Question: I am working on a web application using .net MVC5 framework. My view gets information from the model and displays a building type and the number of floors in two separate select elements. However, I need to only display unique building type and number of floors information. Below if the image of the issue
I am not sure how to do this. Here's the code for that page:
'''
@model IEnumerable<BIRDSResidential.Models.ResidentialBuilding>
@{
ViewBag.Title = "ResidentialBuilding";
}
<div class="row">
<div class="col-md-3">
<select>
@foreach (var item in Model)
{
<option value="">@Html.DisplayFor(modelItem => item.type)</option>
}
</select>
</div>
<div class="col-md-3">
<select>
@foreach (var item in Model)
{
<option value="">@Html.DisplayFor(modelItem => item.stories)</option>
}
</select>
</div>
<div class="col-md-offset-5 col-md-1">
<button type="button" class="btn btn-default">
<span class="glyphicon glyphicon-info-sign"></span>
</button>
</div>
</div
'''
>
I updated the code above to the following:
'''
<div class="row">
<div class="col-md-3">
@Html.DropDownList("ResidentialBuilding", new SelectList(Model.Select(x => x.type).Distinct()))
</div>
<div class="col-md-3">
@Html.DropDownList("ResidentialBuilding", new SelectList(Model.Select(x => x.stories).Distinct()))
</div>
<div class="col-md-3">
@Html.DropDownList("ResidentialBuilding", new SelectList(Model.Select(x => x.size)))
</div>
<div class="col-md-offset-2 col-md-1">
<button type="button" class="btn btn-default">
<span class="glyphicon glyphicon-info-sign"></span>
</button>
</div>
</div>
'''
This renders the information appropriately, but does not add any value attributes to the option elements. If I use the line (shown below) in the controller, the distinct option does not work, but values are added to the option tags. Any leads?
'''
//ViewBag.ResidentialBuildings = new SelectList(db.ResidentialBuildings, "ID", "type");
'''
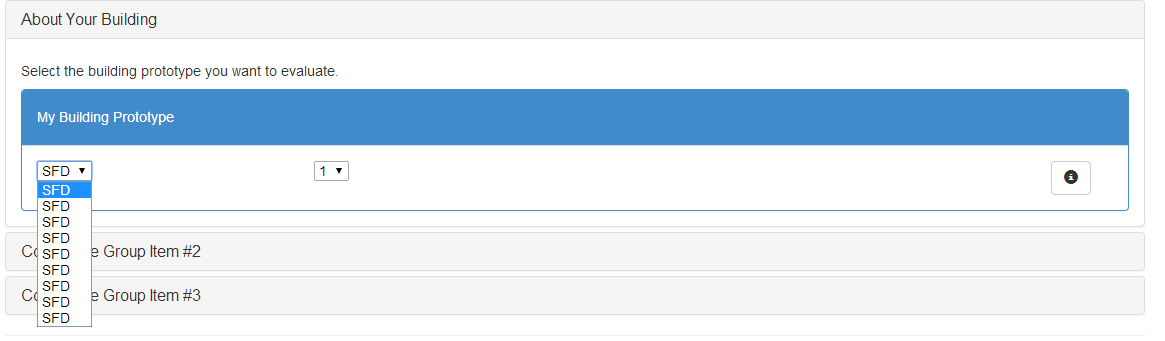
Answer: Distinct items should be just a matter of using the LINQ extensions '.Distinct' (coupled with using '.Select' to distill down to types only). e.g.
'''
@foreach (var item in Model.Select(x => x.type).Distinct())
{
<option value="">@Html.DisplayFor(x => item)</option>
}
'''
However, I'd look at using the 'Html.DropDownList' helper to make life easier:
'''
@Html.DropDownList("", new SelectList(Model.Select(x => x.type).Distinct()))
'''